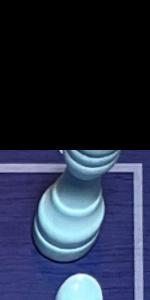
Label: Rook_White